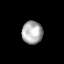
Tissue: prostate
Cell type: T cells
Senescence score: 0.7235
Nuclear area (px): 458
Mean DAPI intensity: 175.303